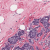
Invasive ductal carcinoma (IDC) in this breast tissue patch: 1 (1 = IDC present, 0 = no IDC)